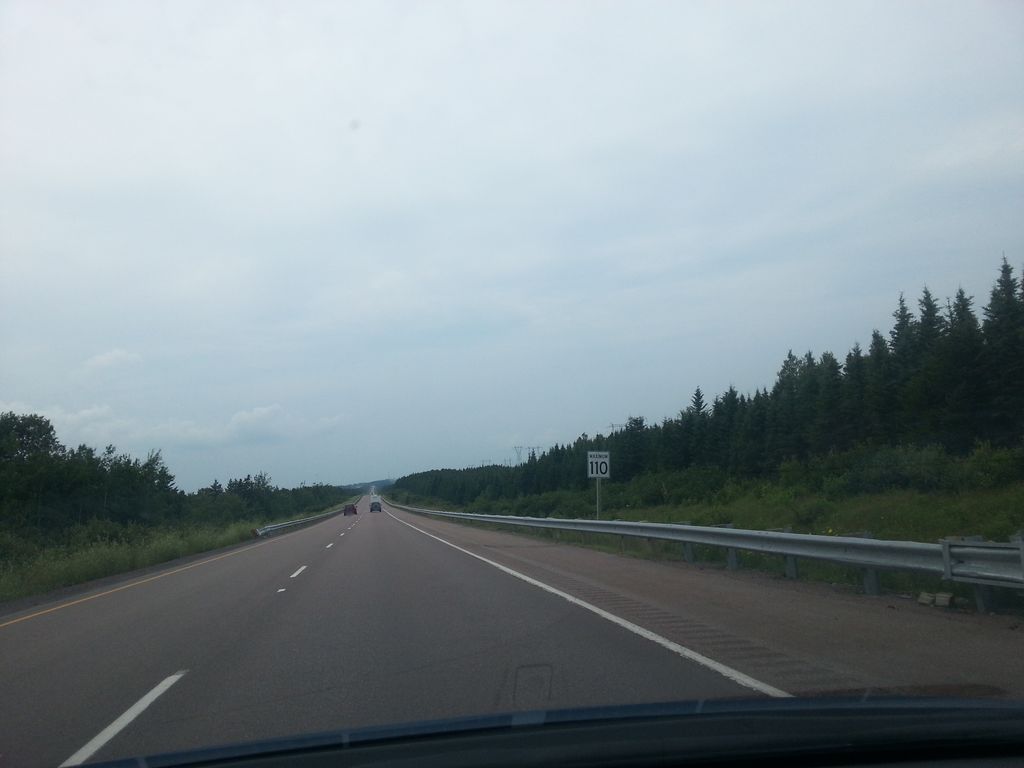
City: charlottetown